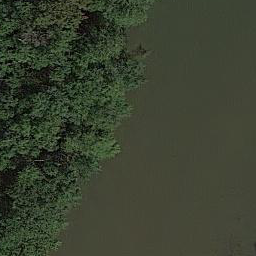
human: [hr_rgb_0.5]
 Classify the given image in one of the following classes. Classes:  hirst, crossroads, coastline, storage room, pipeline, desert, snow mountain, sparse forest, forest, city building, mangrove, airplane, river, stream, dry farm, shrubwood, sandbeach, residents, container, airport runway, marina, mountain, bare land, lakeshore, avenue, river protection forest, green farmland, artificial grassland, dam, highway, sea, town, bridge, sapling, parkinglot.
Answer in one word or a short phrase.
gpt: river protection forest